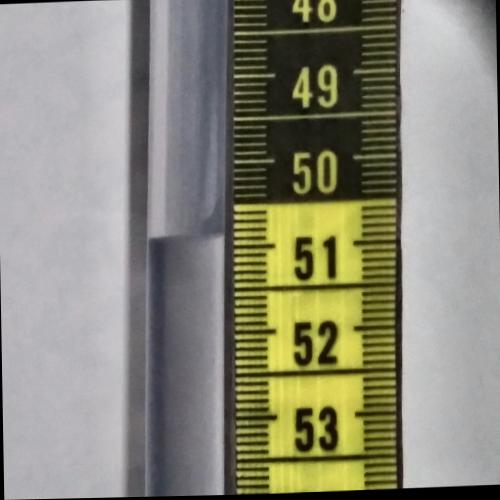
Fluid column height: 50.8 cm